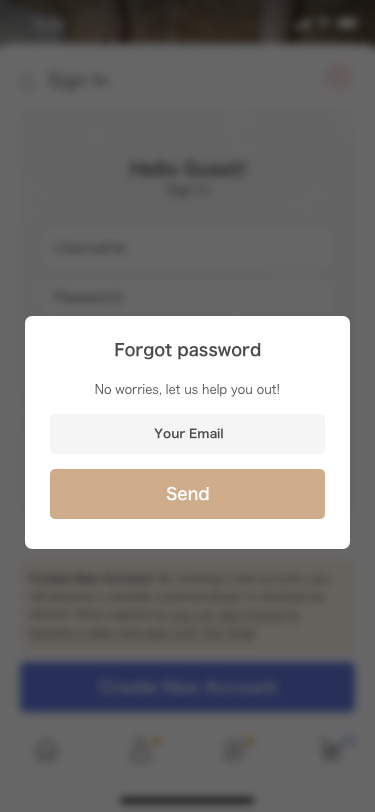
Text in this UI design:
Create New Account: By creating a new account, you will become a valuable customer/buyer to Akshaak by default. While registering, you can also choose to become a seller and open your own shop.
Facebook
Google
Forgot my password
Sign In
Password
Username
Hello Guest!
Sign In
Sign In
Forgot password
No worries, let us help you out!
Your Email